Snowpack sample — Loveland Pass, Silver Plume, Colorado, USA (12/14/25, 10:50 AM MST)
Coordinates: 39.664, -105.882
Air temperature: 36 °F
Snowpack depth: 67 cm
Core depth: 10 cm
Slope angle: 6°, slope face: 326°
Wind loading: low
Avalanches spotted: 0
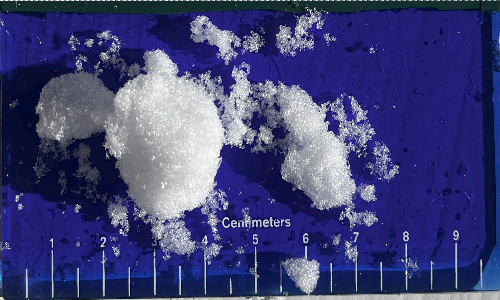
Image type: core
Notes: No avalanches spotted, very late start to the season with minimal snowpack